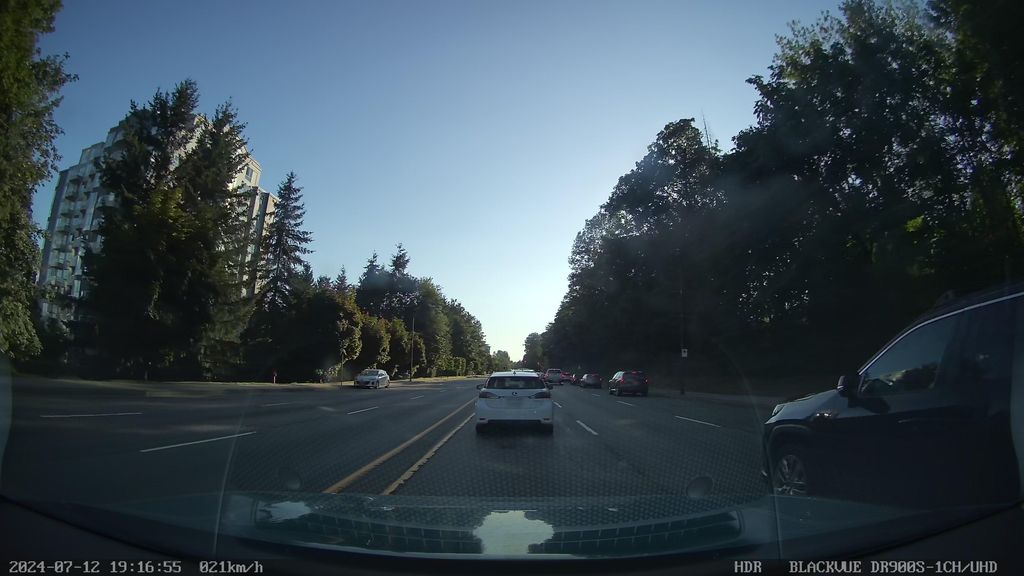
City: vancouver